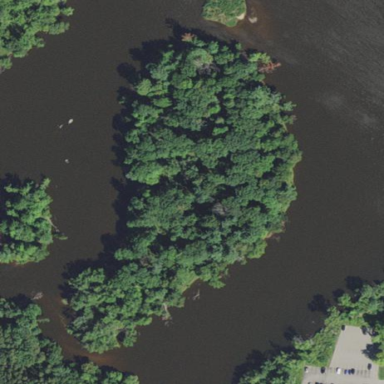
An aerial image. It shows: Islet covered with forest.